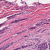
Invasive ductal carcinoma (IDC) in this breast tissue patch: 1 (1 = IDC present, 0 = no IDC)